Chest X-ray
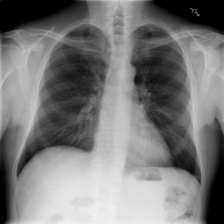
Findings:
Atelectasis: negative
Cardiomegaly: negative
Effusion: negative
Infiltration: negative
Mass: negative
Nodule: negative
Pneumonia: negative
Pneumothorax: negative
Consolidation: negative
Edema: negative
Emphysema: negative
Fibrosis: negative
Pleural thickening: negative
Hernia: negative